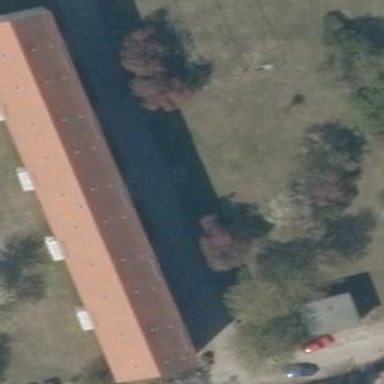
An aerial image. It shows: Gabled building with red roof made of roof tiles. The roof orientation is along the building.